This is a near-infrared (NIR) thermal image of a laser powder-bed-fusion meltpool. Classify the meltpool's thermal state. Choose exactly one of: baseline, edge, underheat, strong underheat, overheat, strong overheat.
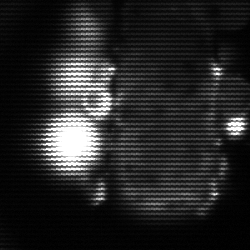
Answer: strong underheat